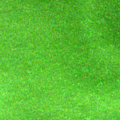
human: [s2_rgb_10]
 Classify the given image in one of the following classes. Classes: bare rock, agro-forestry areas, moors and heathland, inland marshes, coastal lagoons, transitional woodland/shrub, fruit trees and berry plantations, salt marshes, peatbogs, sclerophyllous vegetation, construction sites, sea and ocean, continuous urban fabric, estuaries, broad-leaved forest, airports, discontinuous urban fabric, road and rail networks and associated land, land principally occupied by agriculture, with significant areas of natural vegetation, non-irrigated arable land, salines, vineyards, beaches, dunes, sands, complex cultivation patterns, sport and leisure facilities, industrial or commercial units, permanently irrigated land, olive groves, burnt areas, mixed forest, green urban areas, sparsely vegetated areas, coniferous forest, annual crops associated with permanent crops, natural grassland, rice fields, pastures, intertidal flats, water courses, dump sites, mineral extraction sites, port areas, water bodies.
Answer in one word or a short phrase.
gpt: coastal lagoons